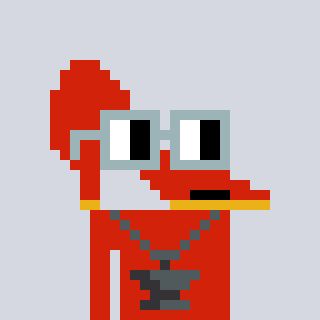
a pixel art character with square dark gray glasses, a highheel-shaped head and a red-colored body on a cool background